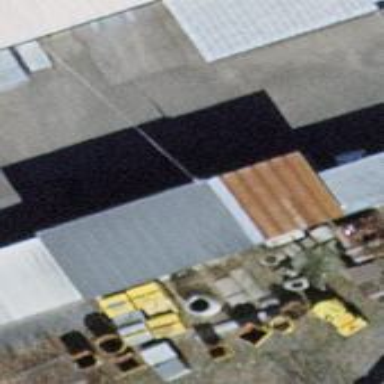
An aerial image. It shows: Industrial building.